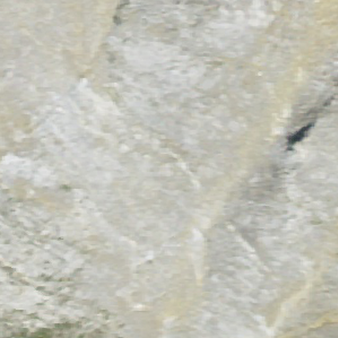
Label: other